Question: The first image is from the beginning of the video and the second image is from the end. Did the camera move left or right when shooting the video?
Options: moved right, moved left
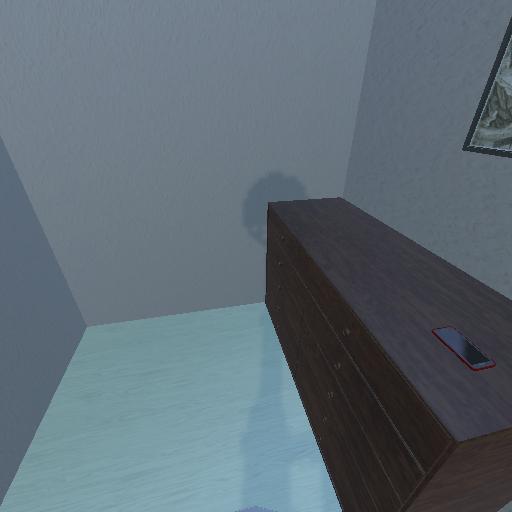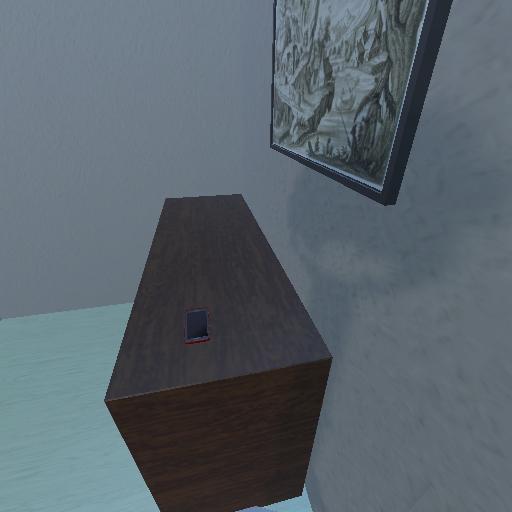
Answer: moved right